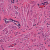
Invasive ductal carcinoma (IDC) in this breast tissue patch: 0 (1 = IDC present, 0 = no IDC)